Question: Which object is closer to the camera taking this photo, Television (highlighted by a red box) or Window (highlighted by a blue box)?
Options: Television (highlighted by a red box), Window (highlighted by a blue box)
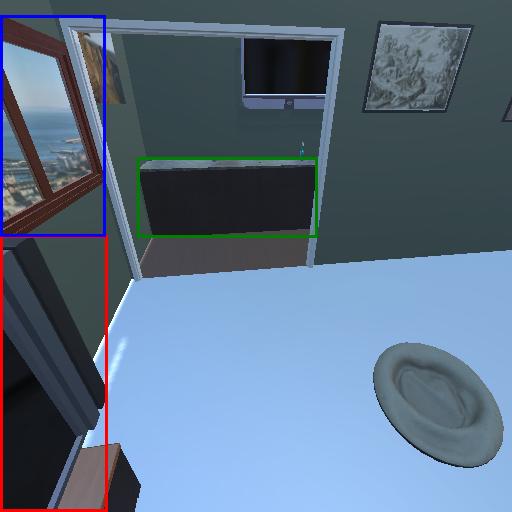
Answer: Television (highlighted by a red box)